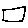
Label: square